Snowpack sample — Buffalo Mountain, Silverthorne, Colorado, USA (1/25/25, 10:11 AM MST)
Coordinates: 39.6222, -106.1139
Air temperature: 22 °F
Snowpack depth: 110 cm
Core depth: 20 cm
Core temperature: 48.2 °F
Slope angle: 12°, slope face: 102°
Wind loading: high
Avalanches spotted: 0
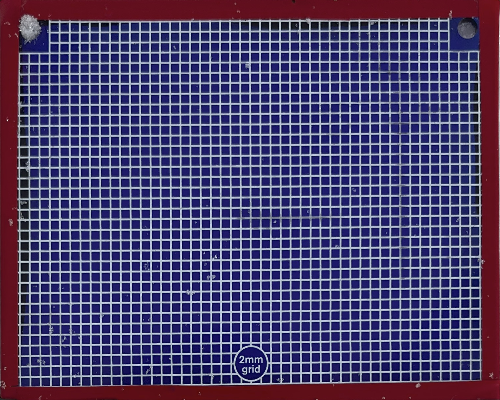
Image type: profile
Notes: No avalanches nearby, collected on the outskirts of a fire break 15 meters from the treeline, on way to Buffalo and Red Mountain